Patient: sex F, age 82
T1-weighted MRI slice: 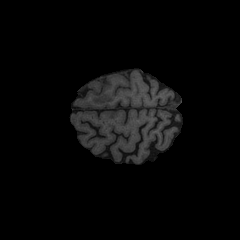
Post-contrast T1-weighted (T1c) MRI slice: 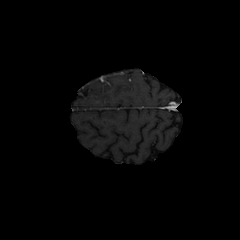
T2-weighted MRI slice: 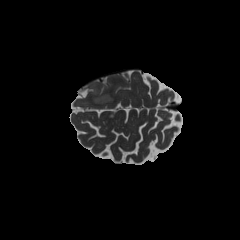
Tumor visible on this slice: yes
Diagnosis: Glioblastoma, IDH-wildtype
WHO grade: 4